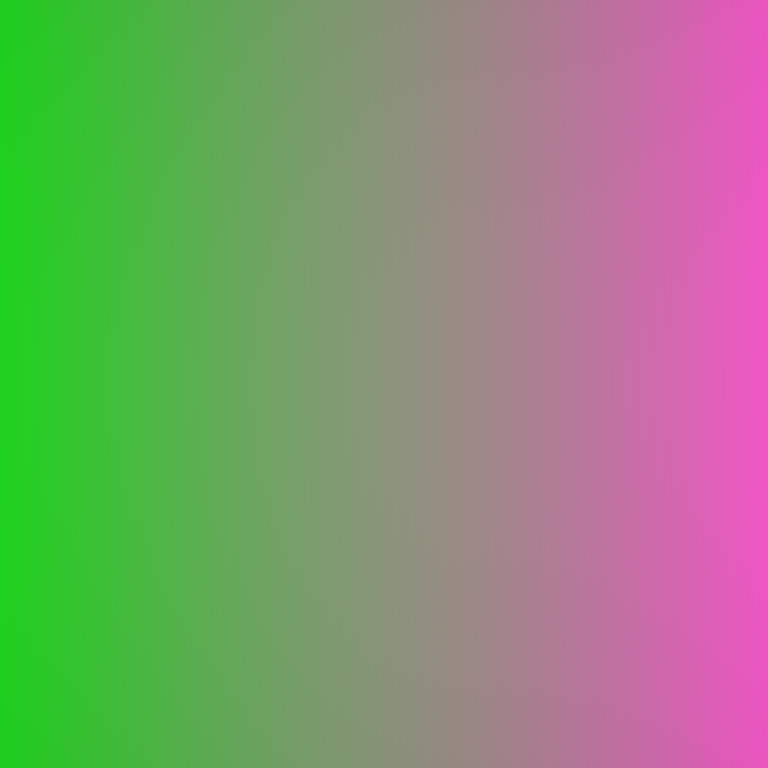
Abstract light effect, smooth gradient from vibrant green to soft pink, calm atmosphere, diffuse light, no room, no furniture, no objects.